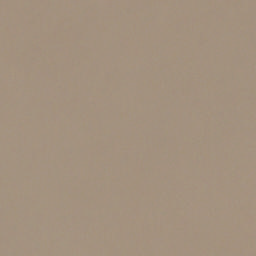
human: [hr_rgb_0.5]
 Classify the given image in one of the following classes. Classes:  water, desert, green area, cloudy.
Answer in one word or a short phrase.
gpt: cloudy